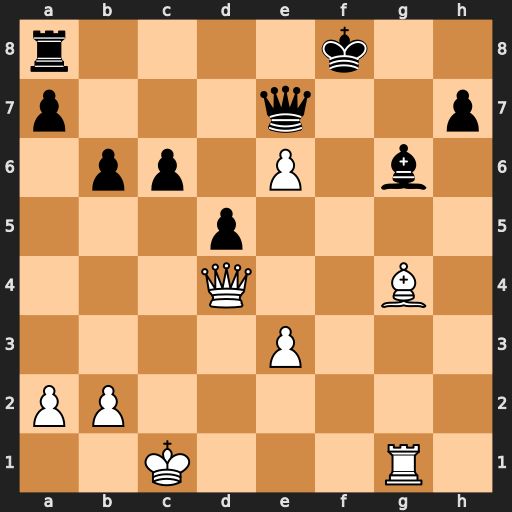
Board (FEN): r4k2/p3q2p/1pp1P1b1/3p4/3Q2B1/4P3/PP6/2K3R1
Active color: w
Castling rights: -
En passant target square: -
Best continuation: Qh8#